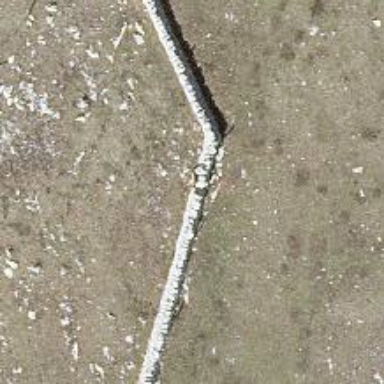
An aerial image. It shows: Kissing gate.